Question: I have an update query like following:
'''
update table TABLE1 set COL1 = 'X' where COL2 = 'Y' ---1
'''
Support the values 'X' and 'Y' are fetched from database now TABLE2. E.g.
'''
select COL1, COL2 from TABLE2. ----2
'''
I want to update table TABLE1 with values from TABLE2.
Just to make it more clear, assume that TABLE2 has following values:

Can you please help me in doing this in a single query!
I am using Oracle 11g.
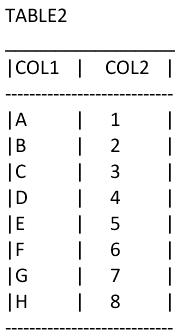
Answer: For Oracle, this is the most basic way to do it:
'''
update TABLE1
set COL1 = (select TABLE2.COL1 from TABLE2 where TABLE2.COL2 = TABLE1.COL2)
where COL2 IN (select TABLE2.COL2 from TABLE2);
'''
This can be inefficient in some cases since it could execute a subquery for every row in TABLE1.
Depending on the declaration of primary key or unique constraints on both tables, you may be able to use the updateable inline-view method, which is probably more efficient:
'''
update
(select TABLE1.COL1 as T1C1, TABLE1.COL2 as T1C2, TABLE2.COL1 as T2C1
from TABLE1 join TABLE2 on TABLE2.COL2 = TABLE1.COL2
)
set T1C1 = T2C1;
'''